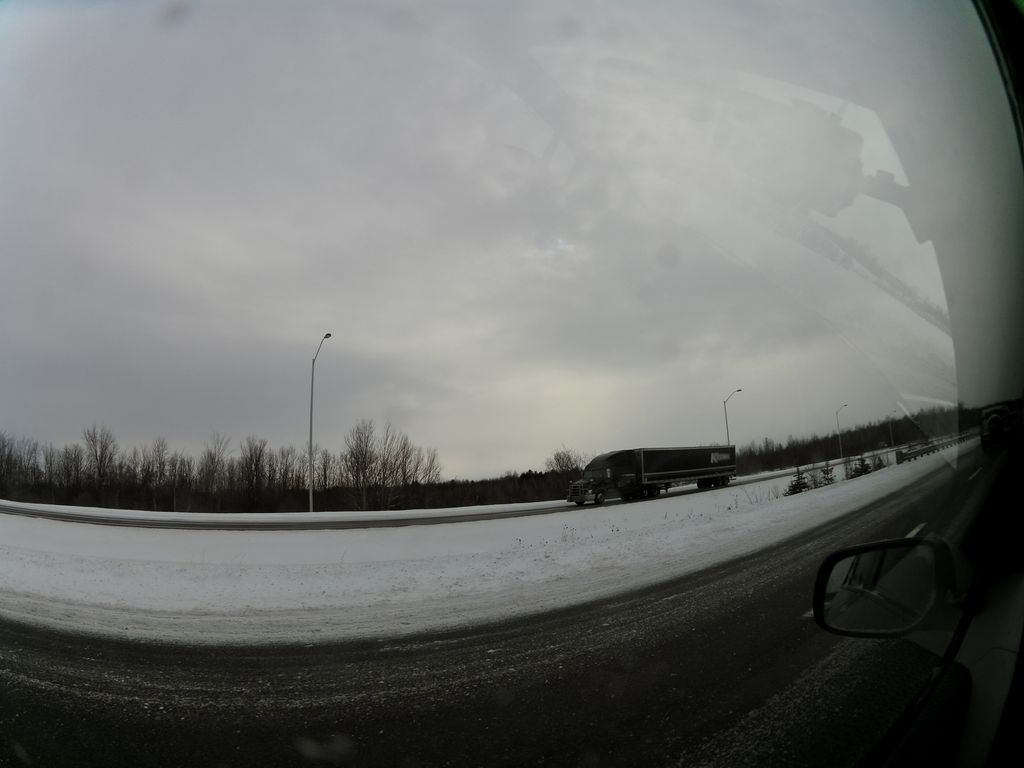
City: ottawa-gatineau